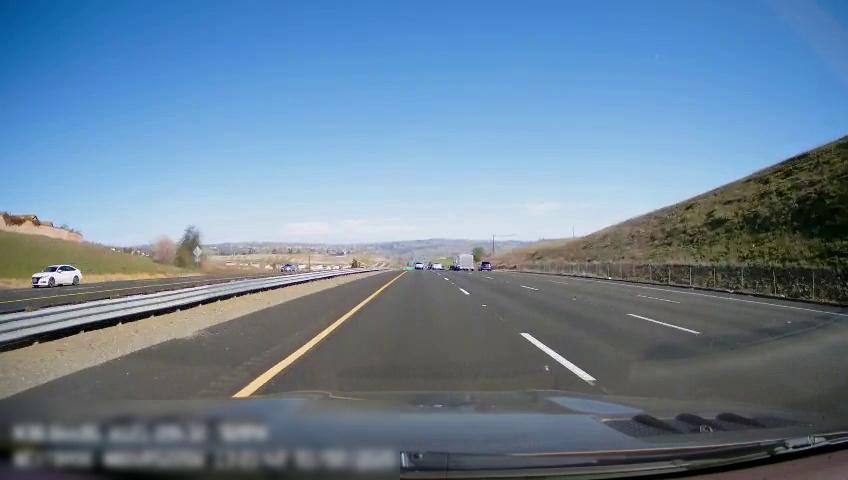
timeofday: Day
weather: Sunny
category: Drivable Space
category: Drivable Space
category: Vehicles | Car
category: Vehicles | Car
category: Vehicles | Car
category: Vehicles | Other LV
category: Vehicles | Car
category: Lanes | Current Lane
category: Lanes | Current Lane
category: Lanes | Alternate Lane
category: Lanes | Alternate Lane
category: Lanes | Alternate Lane
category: Lanes | Opposite Lane
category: Lanes | Opposite Lane
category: Lanes | Opposite Lane